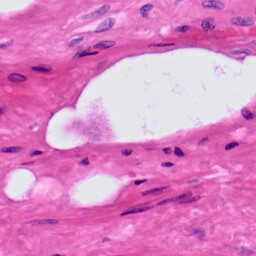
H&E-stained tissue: Prostate